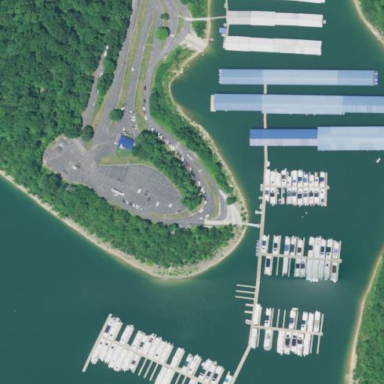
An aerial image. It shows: Marina on leisure land.